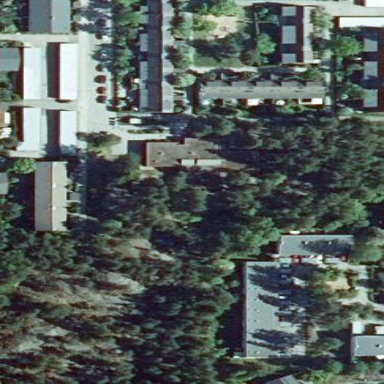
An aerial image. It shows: Kindergarten.